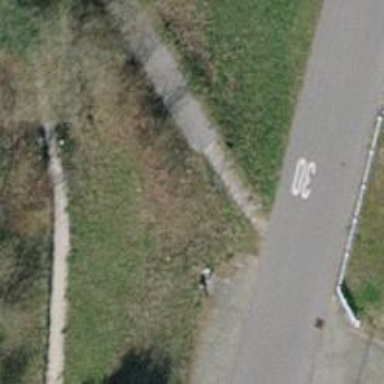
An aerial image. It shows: Steps with unpaved surface.